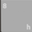
Piece: xx